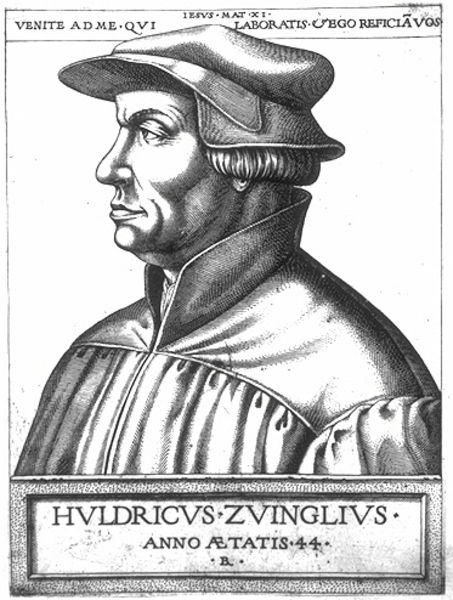
Titel: Bildnis des Ulrich Zwingli
Künstler: René Boyvin
Institution: (Seriendruck)
Schlagwörter: mann, schatten, weiß, frisur, grau, haar, hut, licht, mund, nase, ohr, profil, schwarz, stirn, blick, haube, kappe, mütze, augen, falten, kragen, rahmen, ärmel, bildnis, portrait, porträt, auge, haare, kutte, mantel, saum, augenbrauen, hald, kinn, lippen, renaissance, kopfbedeckung, holzschnitt, schrift, wangen, furchen, grafik, graphik, nacken, tafel, ernst, inschrift, glanz, wange, ohrläppchen, rechtecke, name, schild, druck, schwarzweiss, schraffur, schraffuren, radierung, stich, text, beschriftung, stehkragen, braue, halbprofil, runzeln, doppelkinn, luther, kupferstich, latein, lateinisch, lid, anno, haarschnitt, zwingli, kritischer blick, thomas morus, zuinglius, profilportät, 44, huldricus